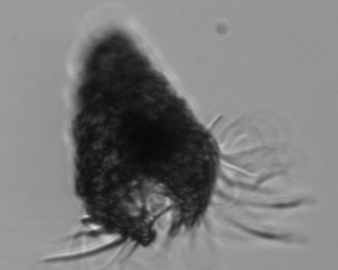
Label: Laboea_strobila